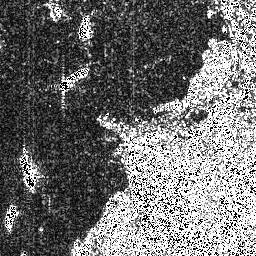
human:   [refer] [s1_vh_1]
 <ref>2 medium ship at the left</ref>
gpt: <box>[[5, 56, 15, 75, 0]], [[21, 24, 35, 36, 0]]</box>